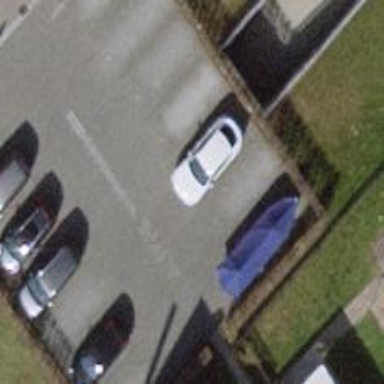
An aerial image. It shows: Street-side parking area.